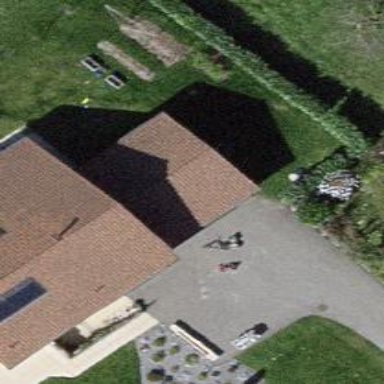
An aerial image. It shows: Garage.